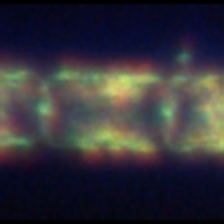
Taxon: Lauderia_Hemiaulus
Group: Diatoms